Question: I have a scenario where each account can have many customers, and each customer can have many accounts (many to many).
I am creating a report to count how many accounts each customer has.

To do this, I am using this formula:
'''
=COUNTIF(CustAccount[Customer ID], [@[Customer ID]])
'''
This works fine. The problem is that the CustAccount table contains 65K rows. The report table contains 45K Customer IDs. It is taking more than 20 minutes to perform this calculation on a relatively slow PC.
I am using the obvious optimizations such as:
'''
Application.ScreenUpdating = False
Application.Calculation = xlCalculationManual
'''
Is it looping all of the 65K rows each time to acquire a count for every row in the 45K table?
Any ideas on what can be done to significantly improve performance?
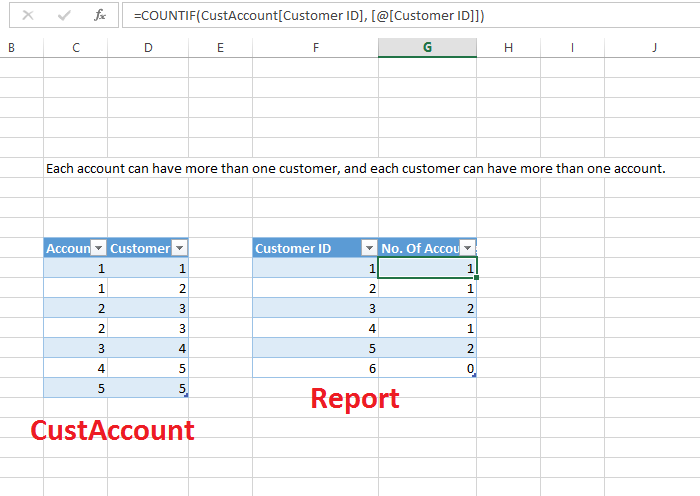
Answer: How you can run a SQL query on data in Excel:
'''
Sub SQLTester()
'Add a reference to "Microsoft ActiveX data objects"
'Workbook must have been saved to run this
Dim oConn As New ADODB.Connection
Dim oRS As New ADODB.Recordset
Dim wb As Workbook
Set wb = ThisWorkbook
wb.Save
oConn.Open "Provider=Microsoft.Jet.OLEDB.4.0;" & _
"Data Source=" & wb.FullName & _
";Extended Properties='Excel 8.0;HDR=Yes'"
oRS.Open " select Customer, count(Account) " & _
" from [Data test$A1:B2201] group by Customer", oConn
wb.Sheets("Data test").Range("E2").CopyFromRecordset oRS
oRS.Close
End Sub
'''